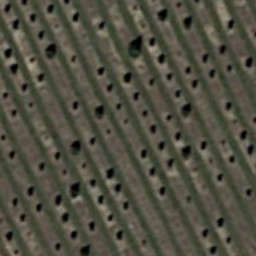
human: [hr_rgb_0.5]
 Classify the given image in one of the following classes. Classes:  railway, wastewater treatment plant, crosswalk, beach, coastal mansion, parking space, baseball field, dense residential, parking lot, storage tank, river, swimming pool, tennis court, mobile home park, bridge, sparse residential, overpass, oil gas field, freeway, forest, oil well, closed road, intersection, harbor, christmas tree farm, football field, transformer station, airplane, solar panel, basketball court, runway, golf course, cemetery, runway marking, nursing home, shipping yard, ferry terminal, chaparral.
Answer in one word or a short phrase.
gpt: christmas tree farm